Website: walmart
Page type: account-selection
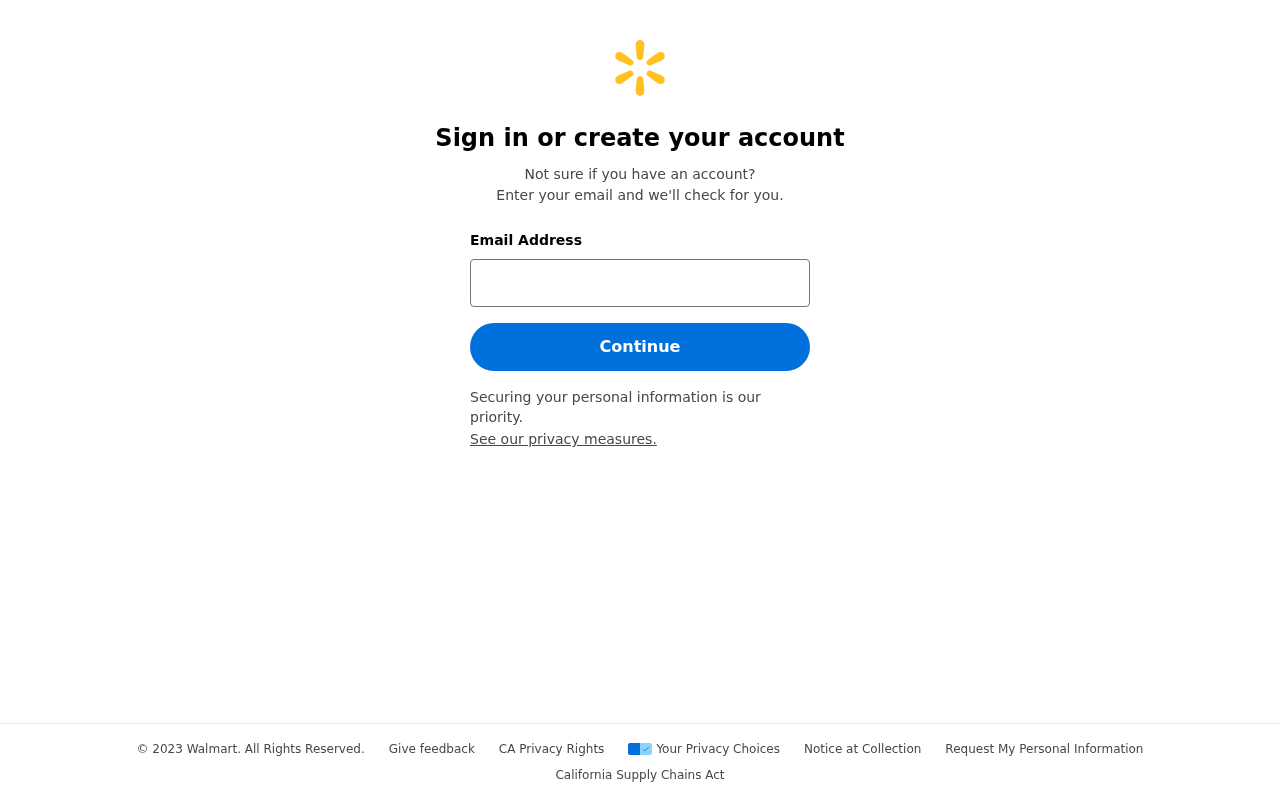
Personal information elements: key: PII_EMAIL
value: john.morgan@hotmail.com